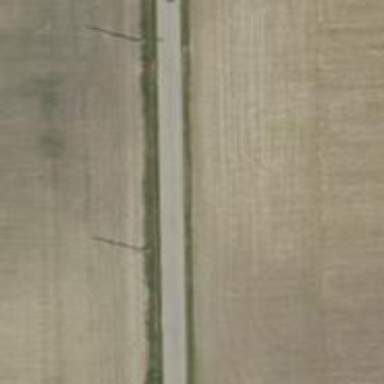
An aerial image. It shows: Power pole.